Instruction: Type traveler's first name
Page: traveler
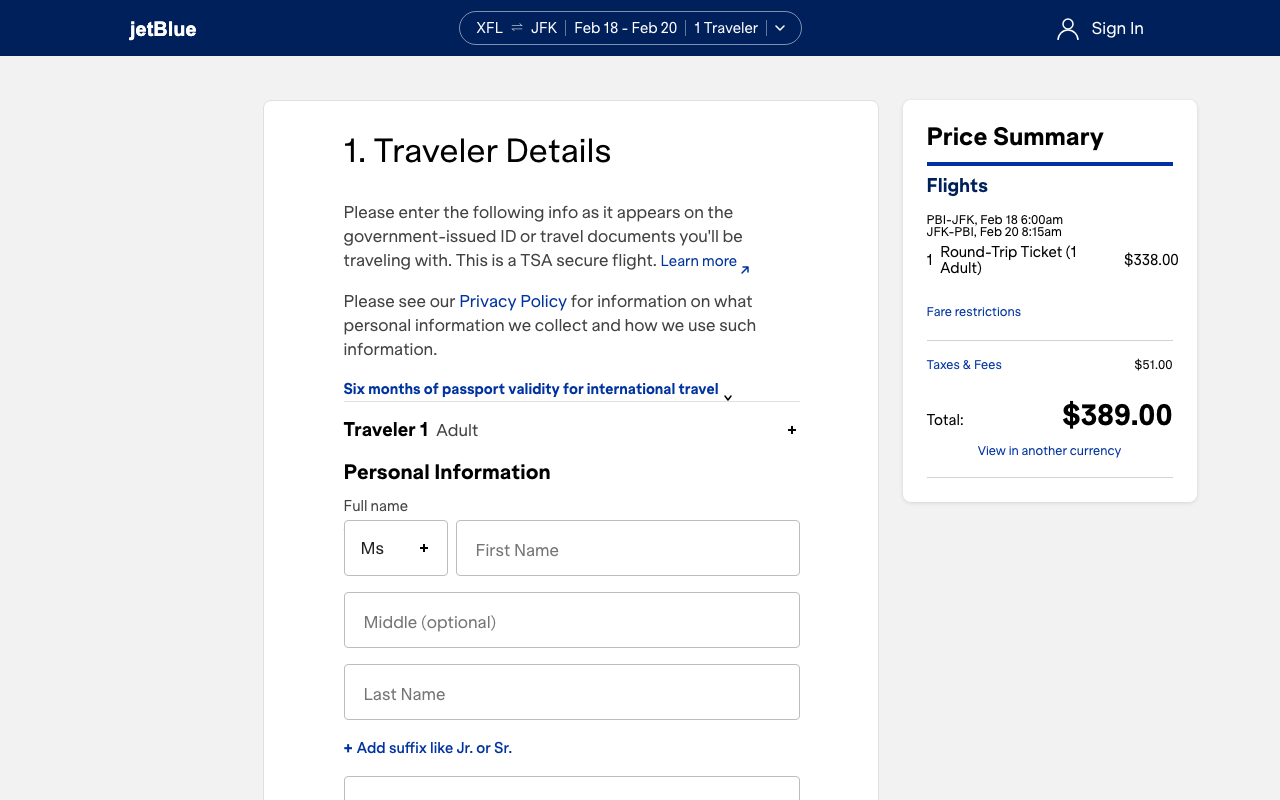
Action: type